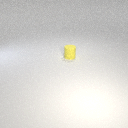
small yellow rubber cylinder